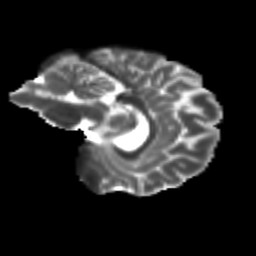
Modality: T2w
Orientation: sagittal
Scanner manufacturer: siemens
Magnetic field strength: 3 T
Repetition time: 9.2 s
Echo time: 0.084 s